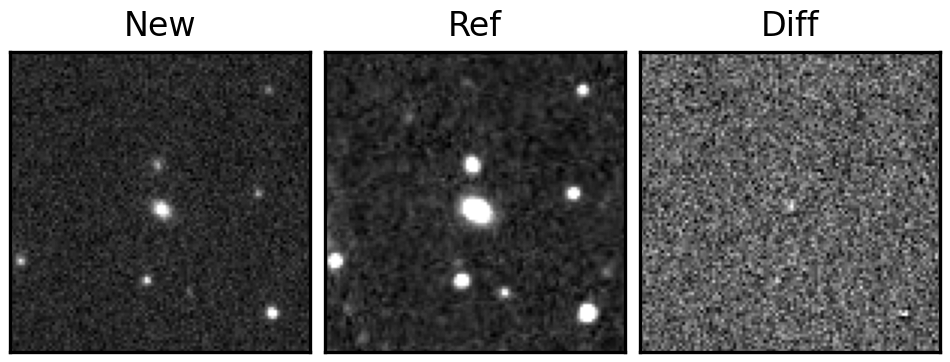
Label: real